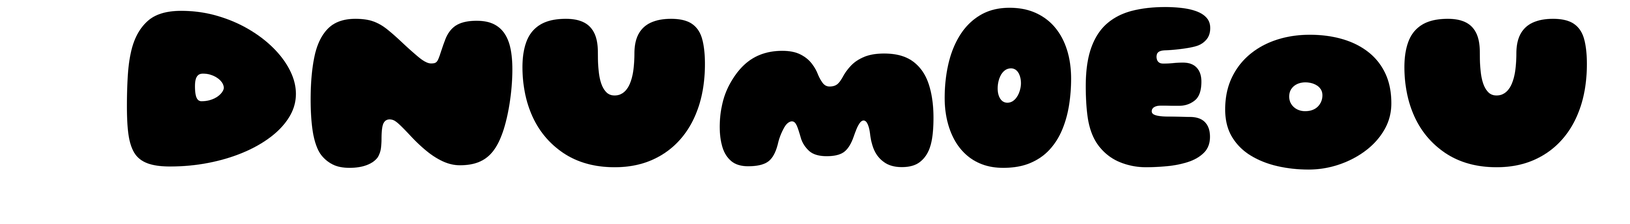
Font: Gluten_Black